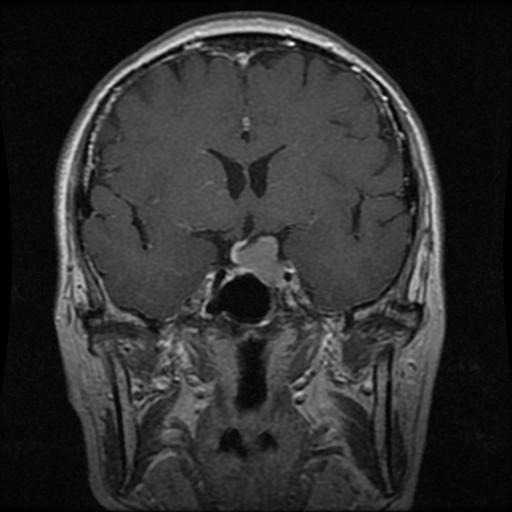
Label: pituitary